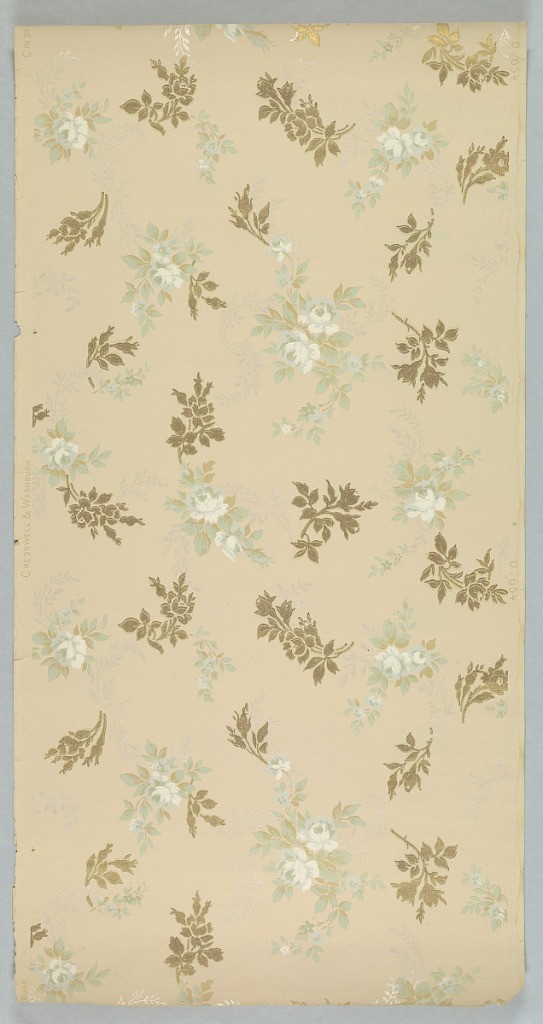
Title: Ceiling paper
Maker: Cresswell & Washburn Ltd, Philadelphia, Pennsylvania, 1880 - 1900
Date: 1905–1915
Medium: Machine-printed paper, liquid mica
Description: Non-directional, seemingly random placement of floral sprigs in blue, green, white, and tan, alternate with sprigs in metallic gold. Printed on tan ground.